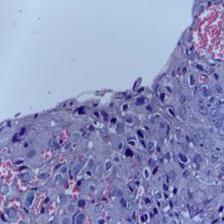
Diagnosis: OSCC